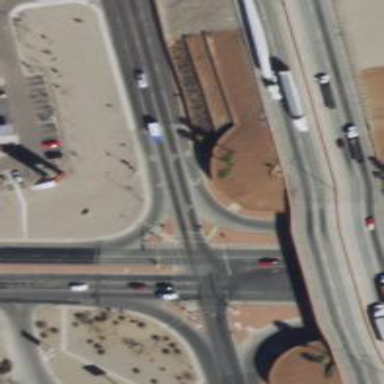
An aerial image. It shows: Frontage road connected to secondary link road.